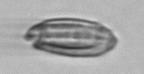
Label: Katodinium_or_Torodinium